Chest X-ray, AP view. Patient: 66 years old, sex M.
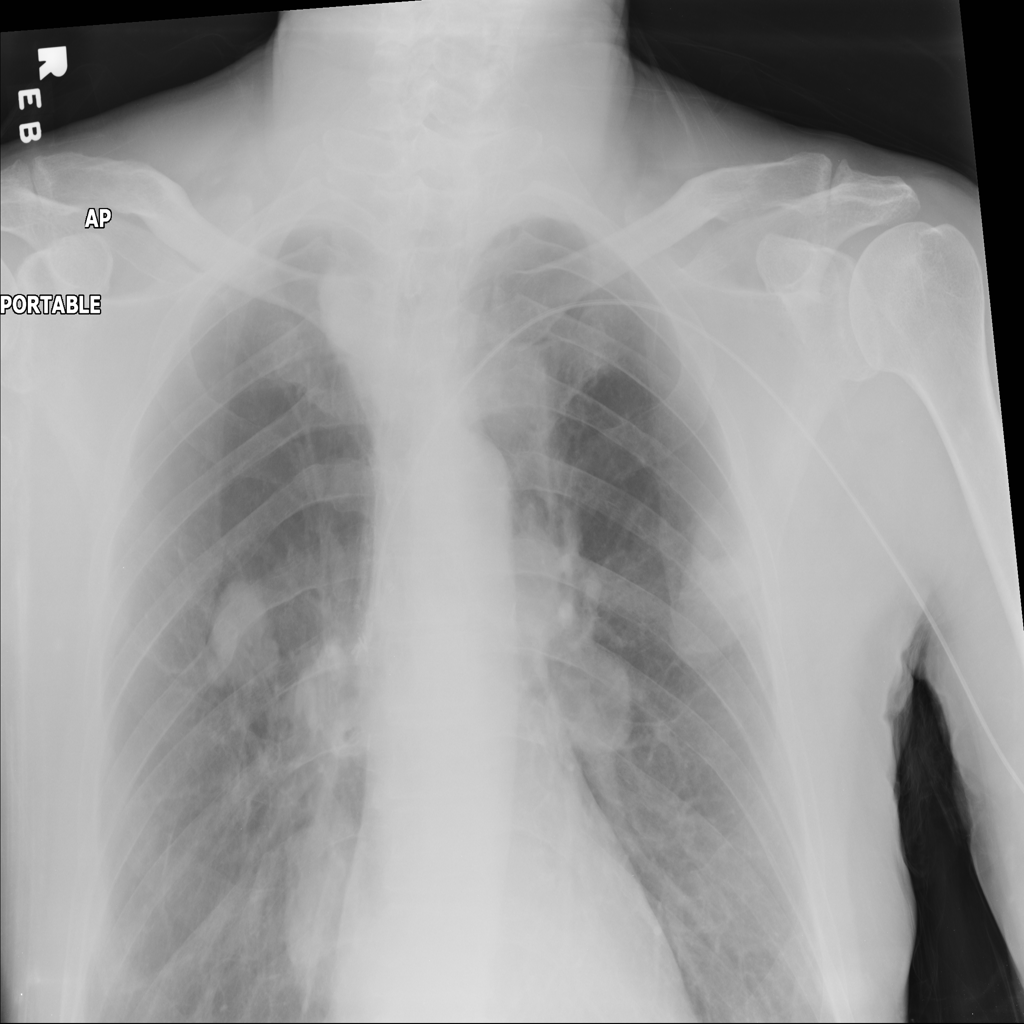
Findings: No Finding